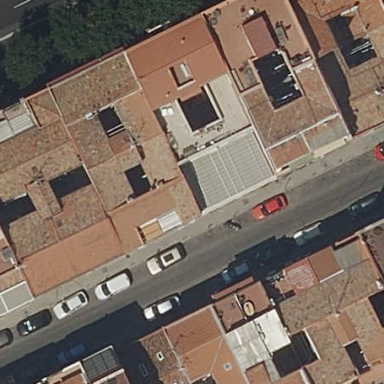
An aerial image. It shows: View of apartment building.